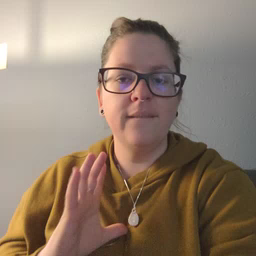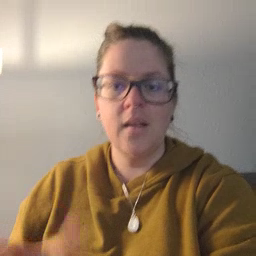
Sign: fine